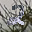
Label: 2